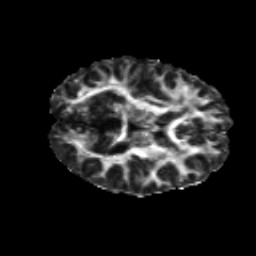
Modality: FA
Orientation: axial
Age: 18
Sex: male
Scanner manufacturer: siemens
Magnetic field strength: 3 T
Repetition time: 8.8 s
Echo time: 0.085 s